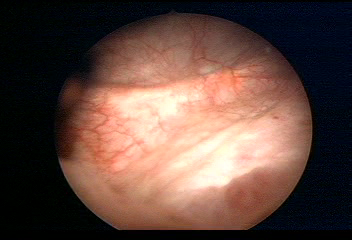
Modality: WLC
Class: Normal mucosa
Bladder cancer association: No